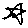
Label: star